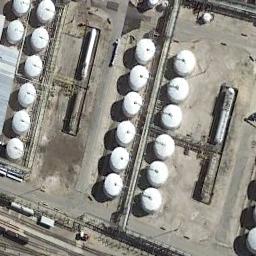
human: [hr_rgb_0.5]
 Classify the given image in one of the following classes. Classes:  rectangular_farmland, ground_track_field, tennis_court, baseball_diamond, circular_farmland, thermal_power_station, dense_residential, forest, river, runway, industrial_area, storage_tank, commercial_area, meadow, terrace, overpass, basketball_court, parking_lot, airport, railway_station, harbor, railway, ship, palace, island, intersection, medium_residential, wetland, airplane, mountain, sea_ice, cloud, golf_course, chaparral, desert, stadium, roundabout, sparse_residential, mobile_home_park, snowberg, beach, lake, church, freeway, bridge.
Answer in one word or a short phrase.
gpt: storage_tank